Question: How can I remove the white border on bottom of the browser (google chrome)?

This is the code I have used:
'''
footer {
color: white;
width: 101%;
margin-left: -8px;
background-color: #343434;
margin-left: -16px;
width: 101.5%;
margin-top: -8px;
height: 40px;
z-index: 100;
}
footer > div {
width: 1000px;
margin: 0 auto;
}
'''
'''
<main>
<!--main things-->
</main>
<footer>
<div>
<p>FastCycle werdt gecreeerd door HP-programming vzw. Copyright &copy; 2015</p>
</div>
</footer>
'''
I have try to place the 'margin-button' to set on zero but it didn't help. Also I have place the 'margin-left' to -16px and 'width' to 101.5%? Why?
Can anyone help me?Thanks
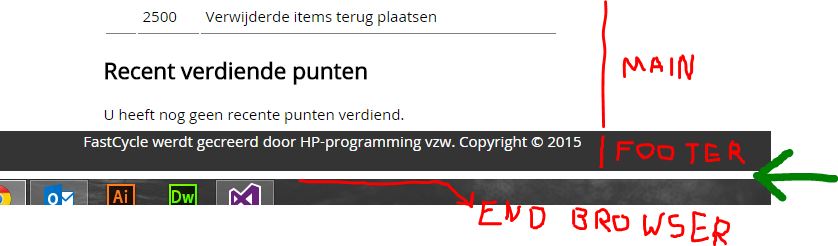
Answer: You can try adding the following to the '<body>' tag:
'''
<body style="padding: 0; margin: 0;">
'''
or alternatively, create a new CSS class:
'''
body {
padding: 0;
margin: 0;
}
'''
If that doesn't work, in Chrome, if you press F12, it will bring up a panel that allows you to view the styles of elements. Hover over the elements until you find the one that's creating the whitespace, and remove the padding/margin from it.